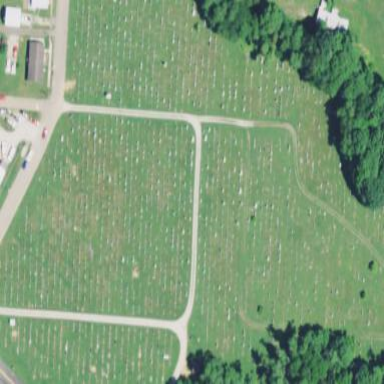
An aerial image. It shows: Cemetery.